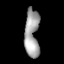
Tissue: lung
Cell type: Epithelial cells
Senescence score: 0.2194
Nuclear area (px): 683
Mean DAPI intensity: 161.297